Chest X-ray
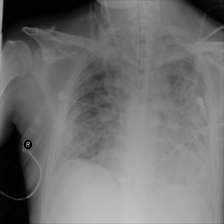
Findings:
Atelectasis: negative
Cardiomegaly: negative
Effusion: negative
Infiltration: negative
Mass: negative
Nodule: negative
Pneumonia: negative
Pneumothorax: negative
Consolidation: negative
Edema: negative
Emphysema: negative
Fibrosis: negative
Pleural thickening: negative
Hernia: negative